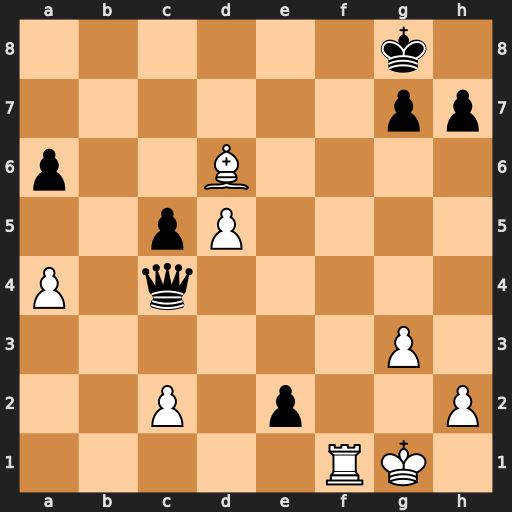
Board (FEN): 6k1/6pp/p2B4/2pP4/P1q5/6P1/2P1p2P/5RK1
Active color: w
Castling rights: -
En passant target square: -
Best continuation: Rf8#